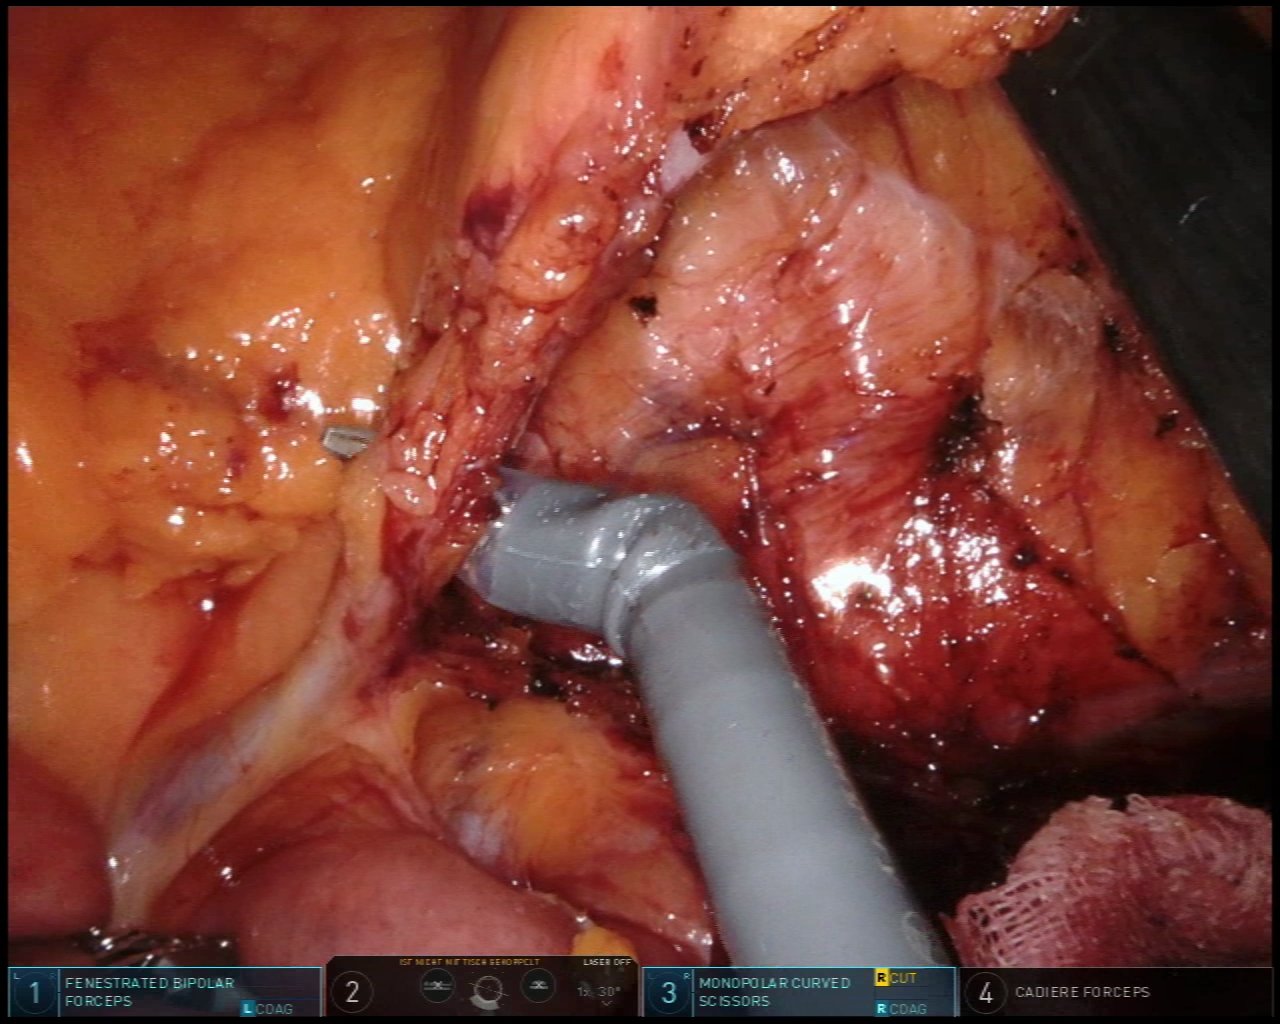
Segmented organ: intestinal_veins
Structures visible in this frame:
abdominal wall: no
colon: no
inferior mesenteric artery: no
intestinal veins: yes
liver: no
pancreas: no
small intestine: yes
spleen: no
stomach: no
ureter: no
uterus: no
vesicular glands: no